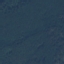
Land use / land cover: Forest